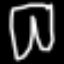
Label: pants